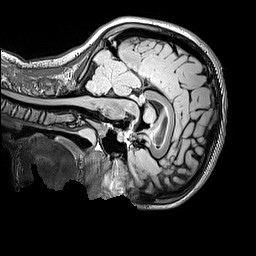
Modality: FLAIR
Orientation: sagittal
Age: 11
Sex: female
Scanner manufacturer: siemens
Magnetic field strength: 3 T
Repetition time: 5 s
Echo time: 0.388 s